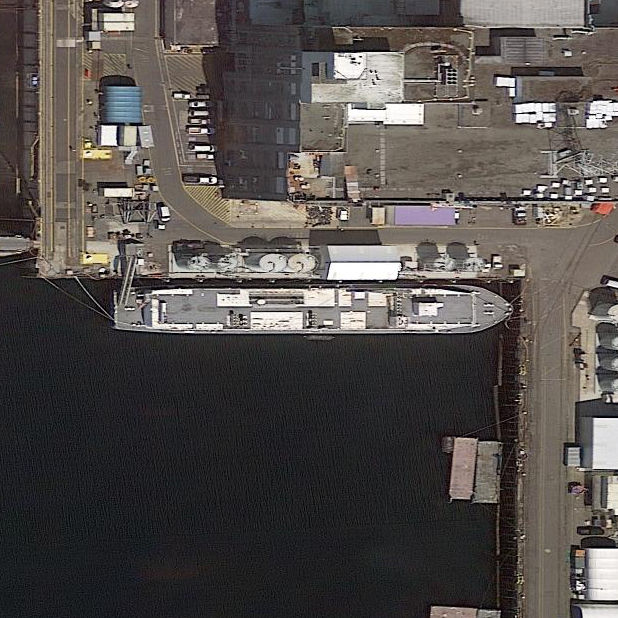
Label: civil